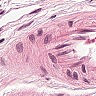
Metastatic tissue present: no